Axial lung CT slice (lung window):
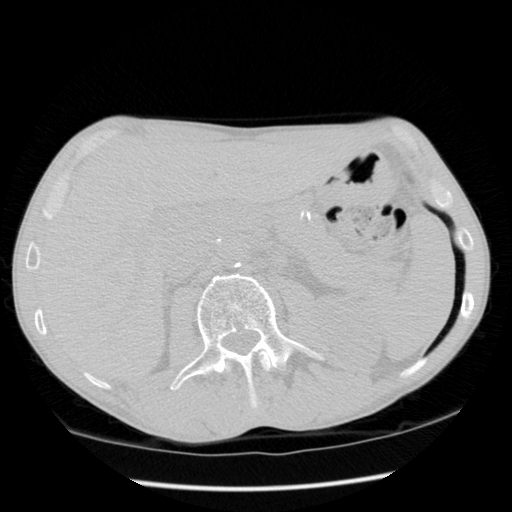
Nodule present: no